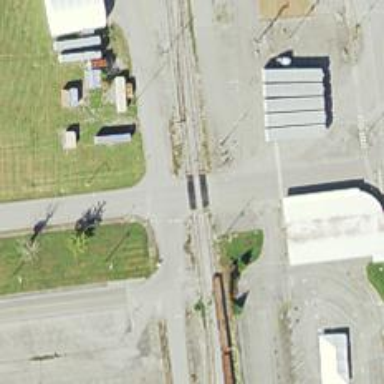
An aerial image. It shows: Railway level crossing.